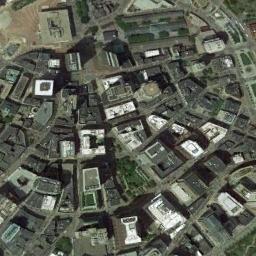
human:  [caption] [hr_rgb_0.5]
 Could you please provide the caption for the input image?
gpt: The commercial area is consist of many buildings .

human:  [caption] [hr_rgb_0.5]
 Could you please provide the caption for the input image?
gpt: There are many densely arranged buildings and several roads and many trees in a business district .

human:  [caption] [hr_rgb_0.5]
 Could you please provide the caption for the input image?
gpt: A commercial area with lots of buildings arranged neatly and some roads go through the commercial area .

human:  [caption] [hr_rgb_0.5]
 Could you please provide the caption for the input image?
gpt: There is no traffic on the road .

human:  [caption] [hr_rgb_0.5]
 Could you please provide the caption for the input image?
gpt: There are some white buildings and black buildings on a commercial area .